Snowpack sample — Loveland Pass, Silver Plume, Colorado, USA (2/11/26, 12:00 PM MST)
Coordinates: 39.663, -105.886
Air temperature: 35 °F
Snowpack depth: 82 cm
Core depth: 10 cm
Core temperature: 15.8 °F
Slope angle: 13°, slope face: 12°
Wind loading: high
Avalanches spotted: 1
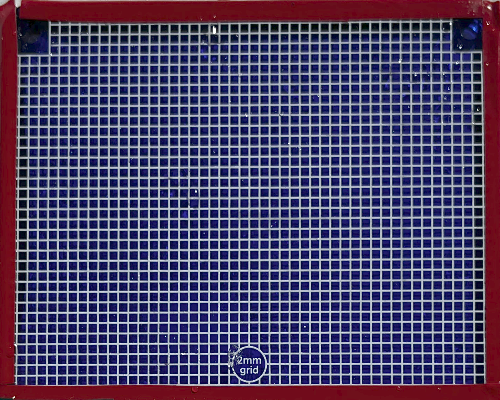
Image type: profile
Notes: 1 small avalanche spotted on the north side of the bowl, lots of wind loading